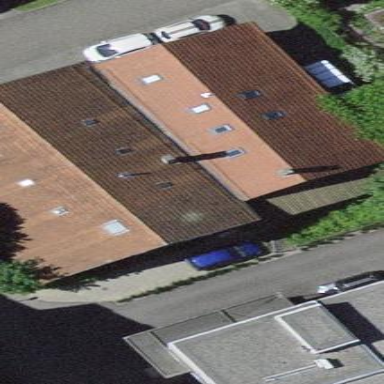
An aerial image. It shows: Shed.